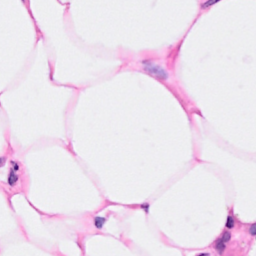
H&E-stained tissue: Breast